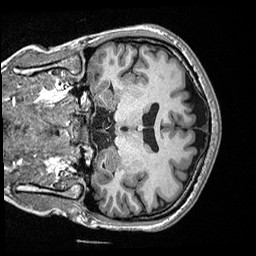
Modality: T1w
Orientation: coronal
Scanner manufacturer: ge
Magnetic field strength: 3 T
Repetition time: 2.349 s
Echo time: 0.002968 s